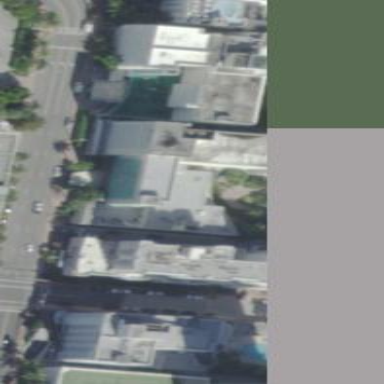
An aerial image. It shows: Hotel building.